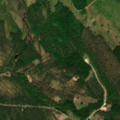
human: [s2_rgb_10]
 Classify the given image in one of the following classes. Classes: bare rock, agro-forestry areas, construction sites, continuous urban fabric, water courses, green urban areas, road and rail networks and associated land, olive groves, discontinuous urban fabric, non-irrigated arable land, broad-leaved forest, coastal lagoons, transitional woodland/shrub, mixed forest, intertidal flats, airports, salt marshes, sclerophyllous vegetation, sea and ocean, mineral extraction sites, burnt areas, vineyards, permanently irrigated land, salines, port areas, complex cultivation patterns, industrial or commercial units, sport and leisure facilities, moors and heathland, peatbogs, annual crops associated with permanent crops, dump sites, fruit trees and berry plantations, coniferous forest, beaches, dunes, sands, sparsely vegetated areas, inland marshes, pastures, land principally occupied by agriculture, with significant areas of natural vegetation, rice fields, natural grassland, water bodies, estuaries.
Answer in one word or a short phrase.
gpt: coniferous forest, transitional woodland/shrub